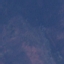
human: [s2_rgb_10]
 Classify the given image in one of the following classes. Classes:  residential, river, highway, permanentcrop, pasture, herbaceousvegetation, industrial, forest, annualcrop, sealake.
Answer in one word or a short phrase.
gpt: HerbaceousVegetation